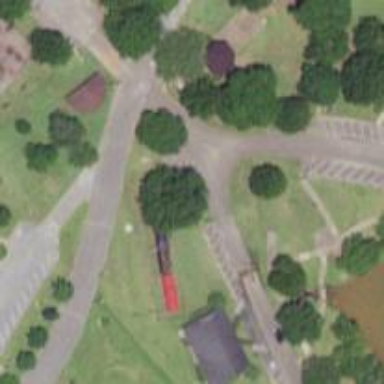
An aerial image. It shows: Historic train attraction.